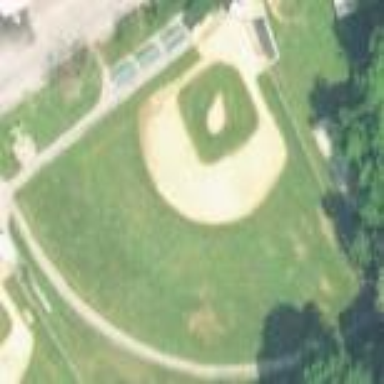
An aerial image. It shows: Baseball pitch for leisure land.